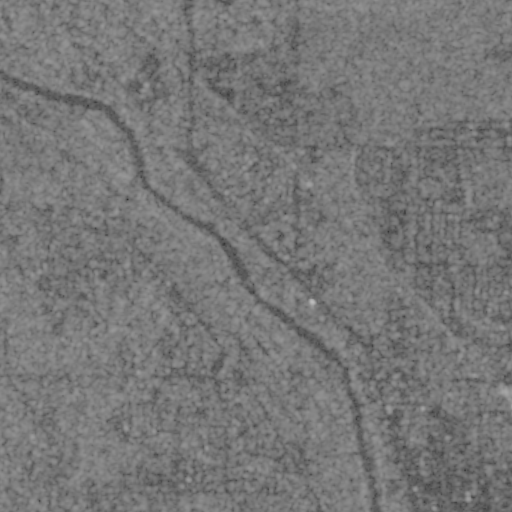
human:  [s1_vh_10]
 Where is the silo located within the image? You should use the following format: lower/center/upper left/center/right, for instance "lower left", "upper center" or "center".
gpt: The silo is located in the lower right of the image.
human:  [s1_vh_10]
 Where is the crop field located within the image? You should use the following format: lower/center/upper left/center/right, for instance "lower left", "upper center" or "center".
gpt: There is no crop field in the image.

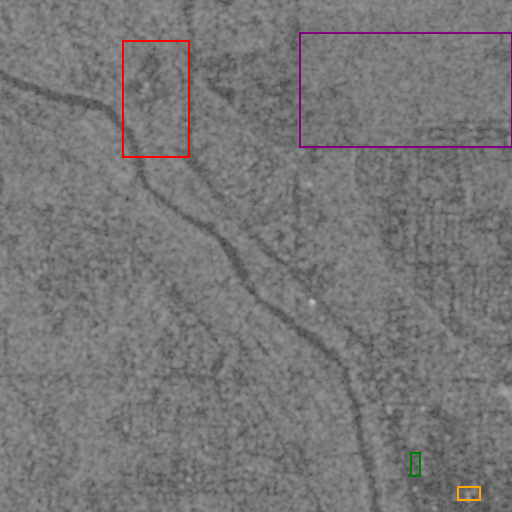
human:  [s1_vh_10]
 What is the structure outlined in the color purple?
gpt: The structure outlined in purple is a crop field.
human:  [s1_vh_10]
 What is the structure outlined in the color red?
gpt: The structure outlined in red is a park.
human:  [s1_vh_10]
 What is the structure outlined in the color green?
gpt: The structure outlined in green is a parking lot.
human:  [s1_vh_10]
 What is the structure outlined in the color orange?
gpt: The structure outlined in orange is a building.
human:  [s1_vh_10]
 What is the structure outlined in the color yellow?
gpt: There is no yellow outline.